Field crop: maize
Growth stage: 2
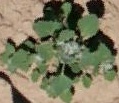
Species: chenopodium